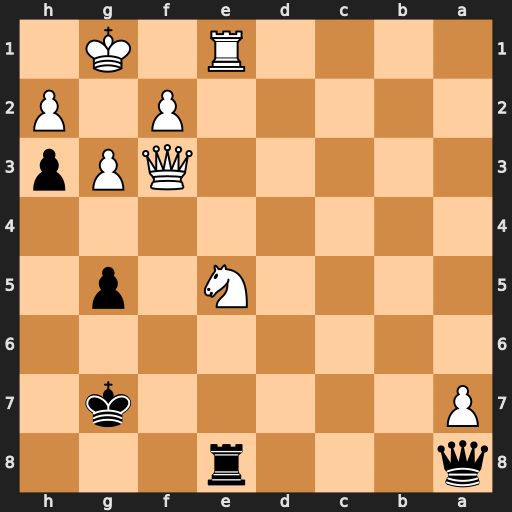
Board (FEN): q3r3/P5k1/8/4N1p1/8/5QPp/5P1P/4R1K1
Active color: b
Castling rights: -
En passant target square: -
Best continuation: Rxe5 Rxe5 Qxf3